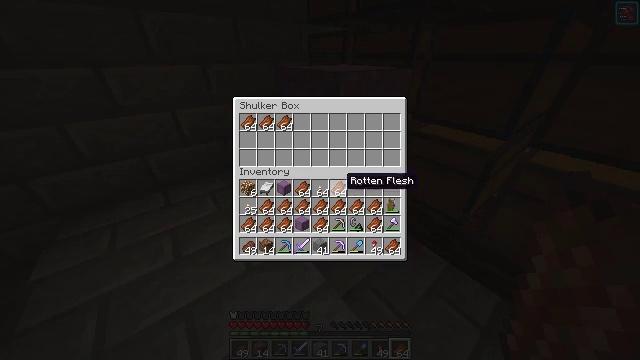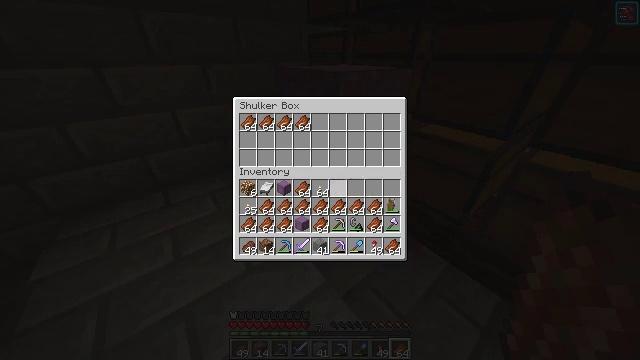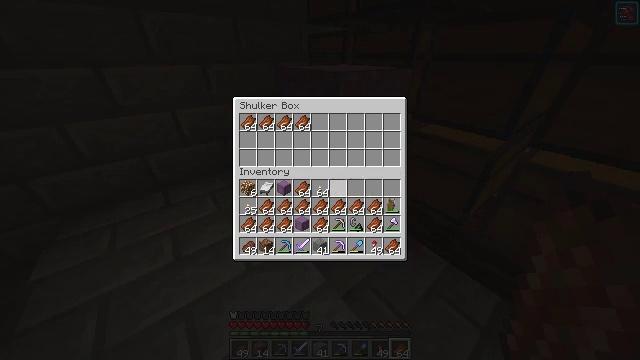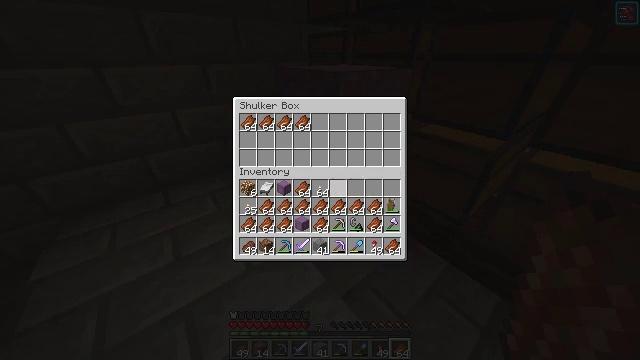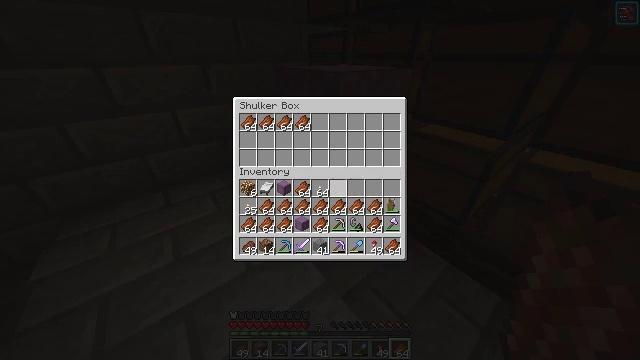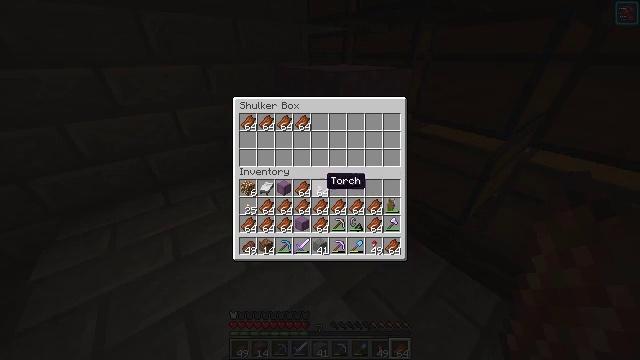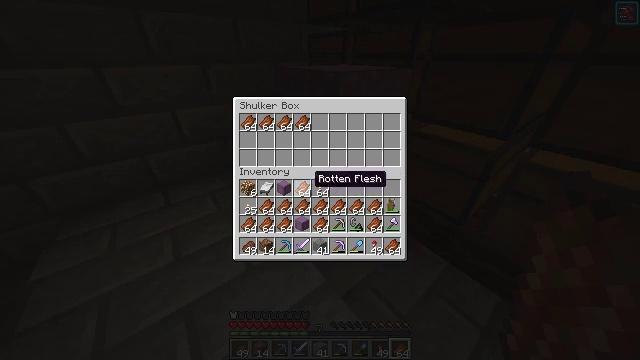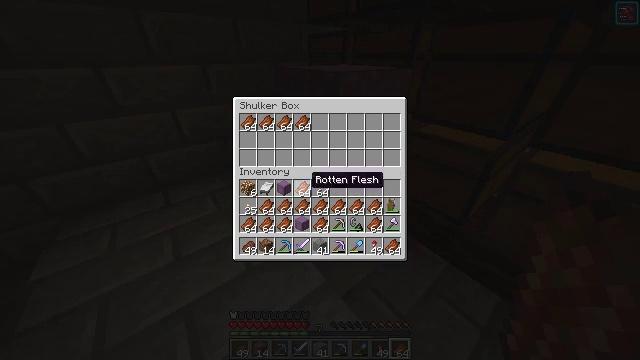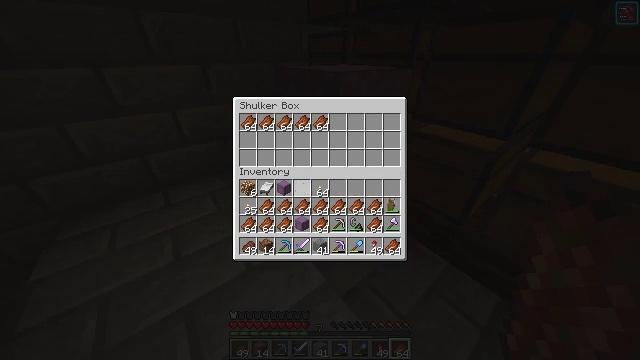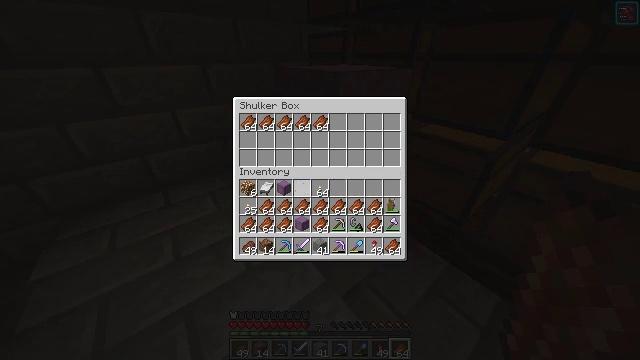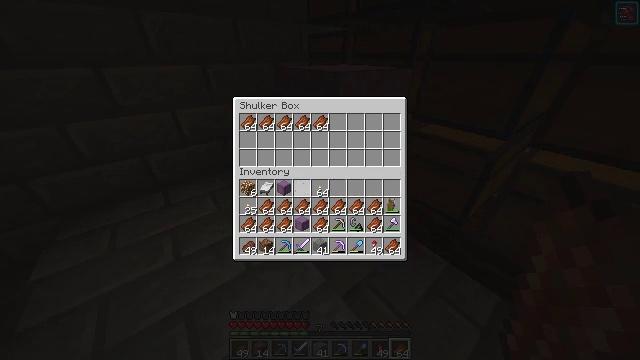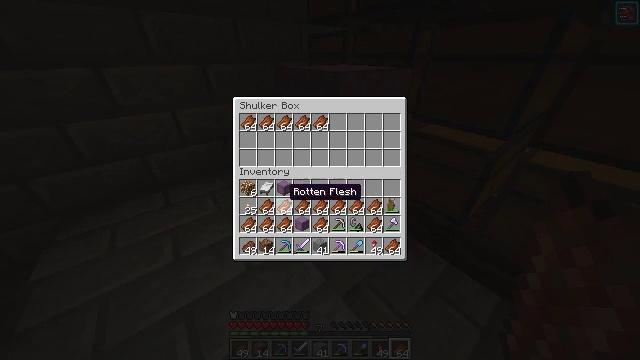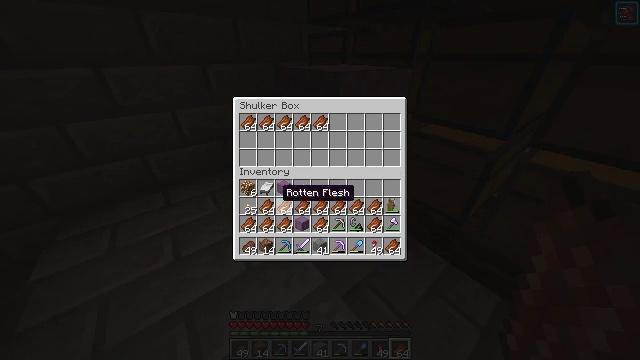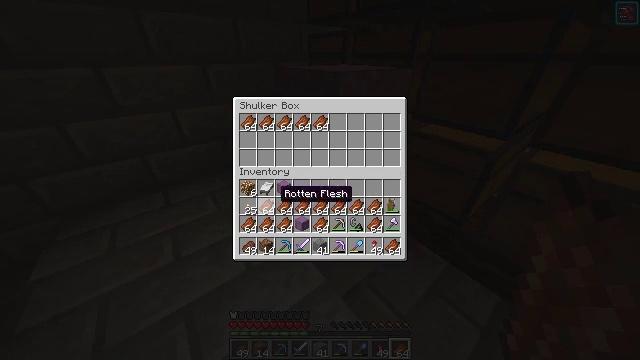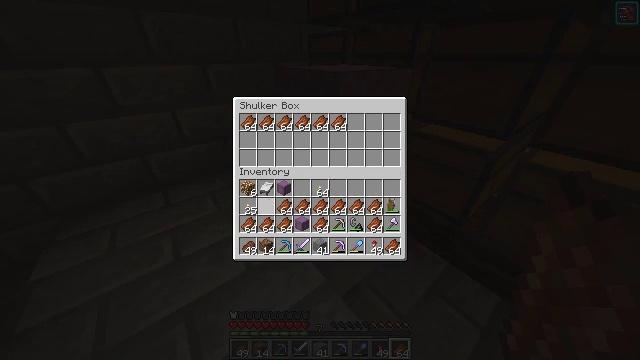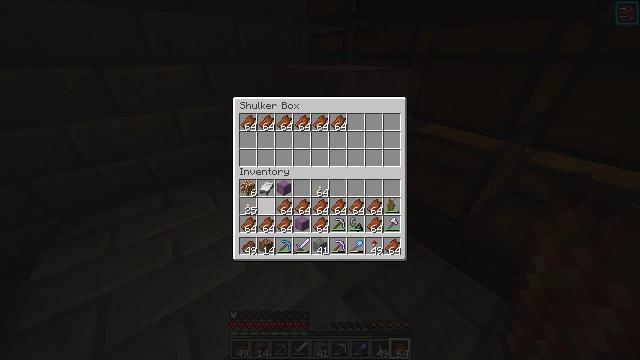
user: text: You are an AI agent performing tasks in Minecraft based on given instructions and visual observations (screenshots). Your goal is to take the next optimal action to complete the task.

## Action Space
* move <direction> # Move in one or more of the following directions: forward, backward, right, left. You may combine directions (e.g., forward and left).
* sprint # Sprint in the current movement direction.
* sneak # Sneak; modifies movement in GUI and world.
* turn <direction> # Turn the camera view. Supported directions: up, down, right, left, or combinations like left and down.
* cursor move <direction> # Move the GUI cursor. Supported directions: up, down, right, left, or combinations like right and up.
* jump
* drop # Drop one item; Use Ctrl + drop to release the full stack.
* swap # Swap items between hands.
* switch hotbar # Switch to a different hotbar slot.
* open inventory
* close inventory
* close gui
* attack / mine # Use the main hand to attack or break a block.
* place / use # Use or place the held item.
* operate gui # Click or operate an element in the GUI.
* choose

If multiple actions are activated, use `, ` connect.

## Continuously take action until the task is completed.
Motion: motion action
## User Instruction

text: Mine the shulker box.
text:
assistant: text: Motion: sneak, choose
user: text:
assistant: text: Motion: sneak, choose
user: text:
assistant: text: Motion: sneak
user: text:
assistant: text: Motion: sneak
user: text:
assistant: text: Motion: sneak, cursor move left
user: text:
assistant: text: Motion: sneak, cursor move left
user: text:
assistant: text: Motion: sneak
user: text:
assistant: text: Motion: sneak, choose
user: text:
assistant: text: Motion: sneak, choose
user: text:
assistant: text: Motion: sneak, cursor move left
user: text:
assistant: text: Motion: sneak, cursor move left
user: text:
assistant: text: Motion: sneak, cursor move left
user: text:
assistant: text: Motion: sneak
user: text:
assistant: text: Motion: sneak, choose
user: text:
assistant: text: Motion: sneak, choose
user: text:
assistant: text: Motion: sneak
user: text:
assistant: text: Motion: sneak, cursor move right
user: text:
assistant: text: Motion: sneak, choose
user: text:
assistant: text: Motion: sneak
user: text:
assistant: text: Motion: sneak, cursor move right
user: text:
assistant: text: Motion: sneak
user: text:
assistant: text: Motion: sneak, choose
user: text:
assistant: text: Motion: sneak, choose
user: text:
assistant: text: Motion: sneak, cursor move right
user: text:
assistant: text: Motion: sneak
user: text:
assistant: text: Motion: sneak, choose
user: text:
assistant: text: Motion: sneak, choose
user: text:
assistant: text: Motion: sneak, cursor move right
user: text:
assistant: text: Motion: sneak
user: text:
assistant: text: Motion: sneak, choose